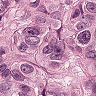
Metastatic tissue present: yes